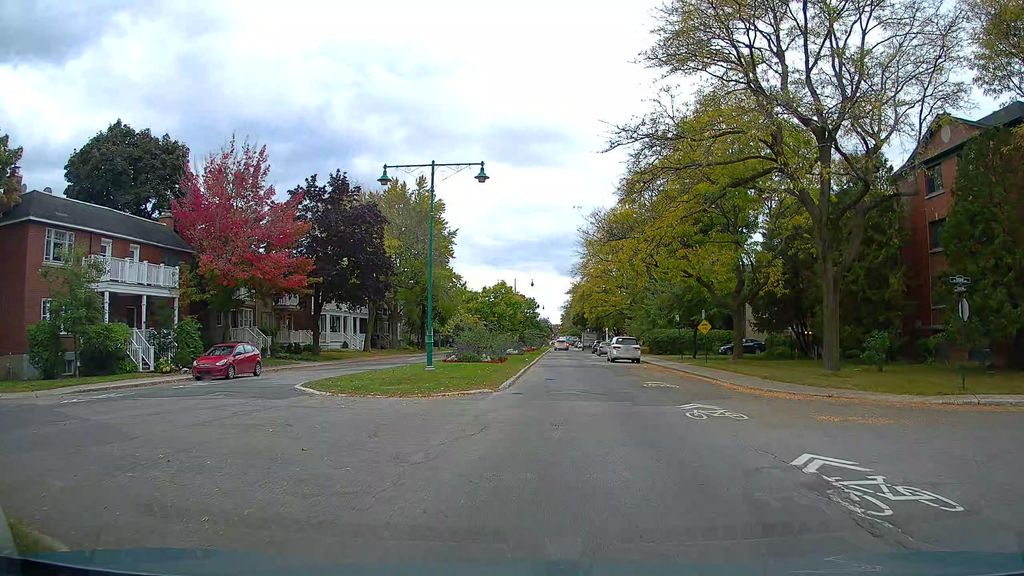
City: montreal